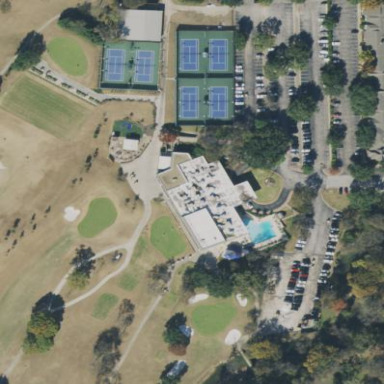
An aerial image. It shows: Clubhouse building associated with golf course.